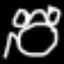
Label: frog